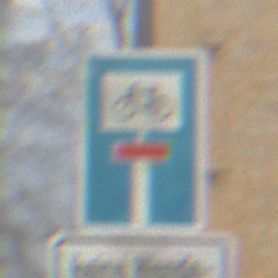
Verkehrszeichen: SackgasseRadverkehrDurchlaessig
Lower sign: HinweisGeaenderteVorfahrtVerkehrsfuehrungVerkehrsregelung3
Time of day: MorningAfternoon
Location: Outdoor (Nature)
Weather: PartlyCloudy
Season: Autumn
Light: Natural